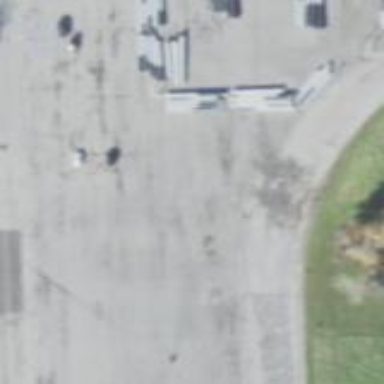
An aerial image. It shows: Parking area.